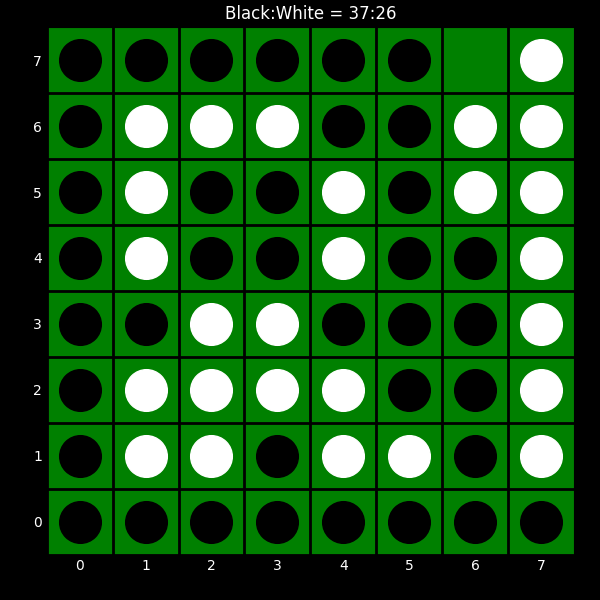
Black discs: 37
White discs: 26